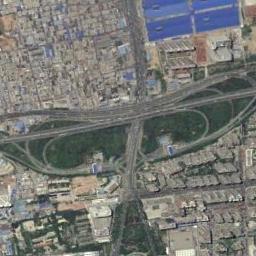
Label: overpass